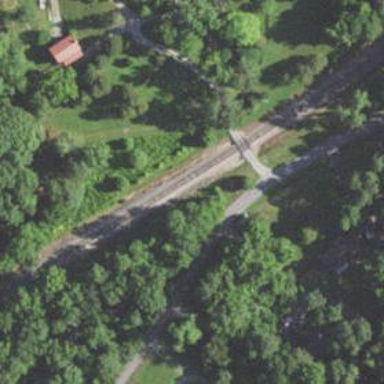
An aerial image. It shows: Railway level crossing.